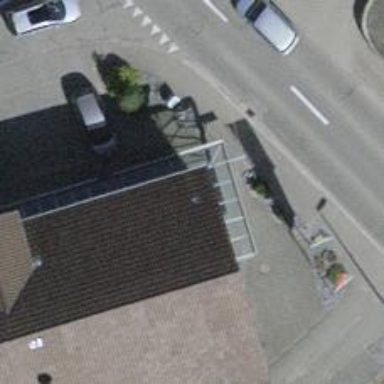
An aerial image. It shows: Post box.